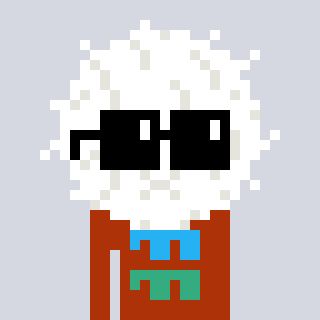
a pixel art character with square black sunglasses, a cottonball-shaped head and a hotbrown-colored body on a cool background